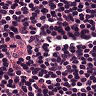
Metastatic tissue present: no